Question: I am using appcompat in my app. I want the menu items to show on actionbar or at least the overflow(3 dots) to show them when there is no room. There is lot of space on the actionbar, but still they don't show up. The menu flow raises from the bottom and that too only when menu button is pressed.
'''
<menu xmlns:android="http://schemas.android.com/apk/res/android"
xmlns:app="http://schemas.android.com/apk/res-auto" >
<item
android:id="@+id/menu_lang"
android:showAsAction="always"
android:title="@string/menu_lang"
android:icon="@android:drawable/ic_input_lang"/>
</menu>
'''
'''
@Override
public boolean onCreateOptionsMenu(Menu menu) {
// Inflate the menu; this adds items to the action bar if it is present.
getMenuInflater().inflate(R.menu.menu_activity, menu);
return true;
}
'''
This <URL> says that it not works when hardware menu button is present. But other apps are able to show items on the same device. So, that answer seems to be incorrect. Can someone please help on this?

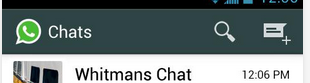
Answer: You seem to be using the wrong menu:
Your file is named "menu_activity.xml" and you inflate the menu with the Resource-Id: 'R.menu.reminder_menu'
The Resource name of the menu should be the same as the file name, i.e.: 'R.menu.manu_activity'
Try it with this again - I ran into this too once and it drove me nuts...
After clarification that the above part was for obfuscation, please make sure that:
1. You extend ActionBarActivity.
2. You use (or extend) one of the Theme.AppCompat themes for the activity (or whole app)
3. Because on older devices, the Actionbar related attributes are not present, make sure that all these attributes in the XML are used with a custom namespace. Here that would be the showAsAction attribute, so that the compatibility library can pick them up.
You already had the custom namespace defined ("app", in the menu tag). You need to change the 'android:showAsAction' tag to 'app:showAsAction' according to the Android guide.
Your corrected menu_activity.xml would then look like this:
'''
<menu xmlns:android="http://schemas.android.com/apk/res/android"
xmlns:app="http://schemas.android.com/apk/res-auto" >
<item
android:id="@+id/menu_lang"
app:showAsAction="always"
android:title="@string/menu_lang"
android:icon="@android:drawable/ic_input_lang"/>
</menu>
'''
The <URL> for actionbar covers these new and nasty traps...